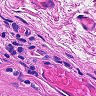
Metastatic tissue present: no